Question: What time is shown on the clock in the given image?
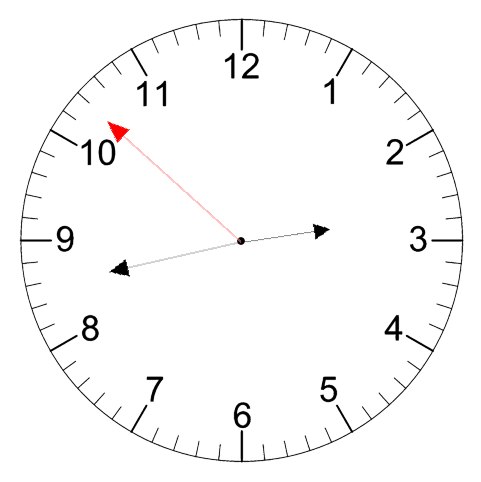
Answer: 02:42:52